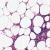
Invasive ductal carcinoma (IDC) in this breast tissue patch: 0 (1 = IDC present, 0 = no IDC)